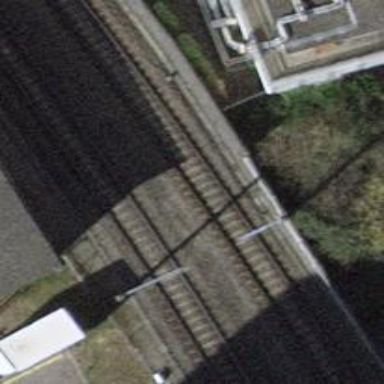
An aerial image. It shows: Single railway track with electrified contact line.